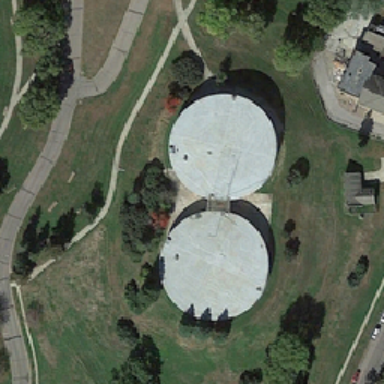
The two reservoirs are surrounded by sparse green trees .